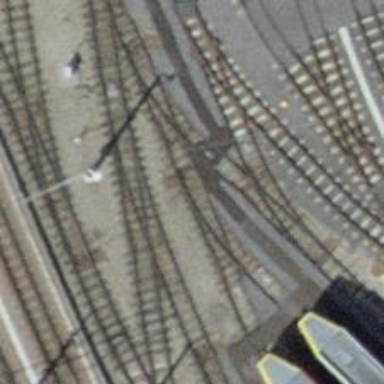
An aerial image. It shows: Tram railway running through service yard with electrified contact lines.